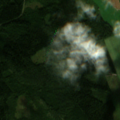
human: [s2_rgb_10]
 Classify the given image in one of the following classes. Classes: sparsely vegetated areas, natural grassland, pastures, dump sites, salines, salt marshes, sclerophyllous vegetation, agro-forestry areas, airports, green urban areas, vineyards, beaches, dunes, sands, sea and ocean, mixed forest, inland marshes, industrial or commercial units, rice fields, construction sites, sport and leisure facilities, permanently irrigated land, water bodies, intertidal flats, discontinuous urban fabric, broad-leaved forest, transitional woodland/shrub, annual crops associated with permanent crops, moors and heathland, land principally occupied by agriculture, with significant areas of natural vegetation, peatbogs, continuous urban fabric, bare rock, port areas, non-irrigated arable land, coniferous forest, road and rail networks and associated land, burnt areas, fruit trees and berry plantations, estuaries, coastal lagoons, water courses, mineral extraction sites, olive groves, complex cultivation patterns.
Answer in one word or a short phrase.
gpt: non-irrigated arable land, mixed forest